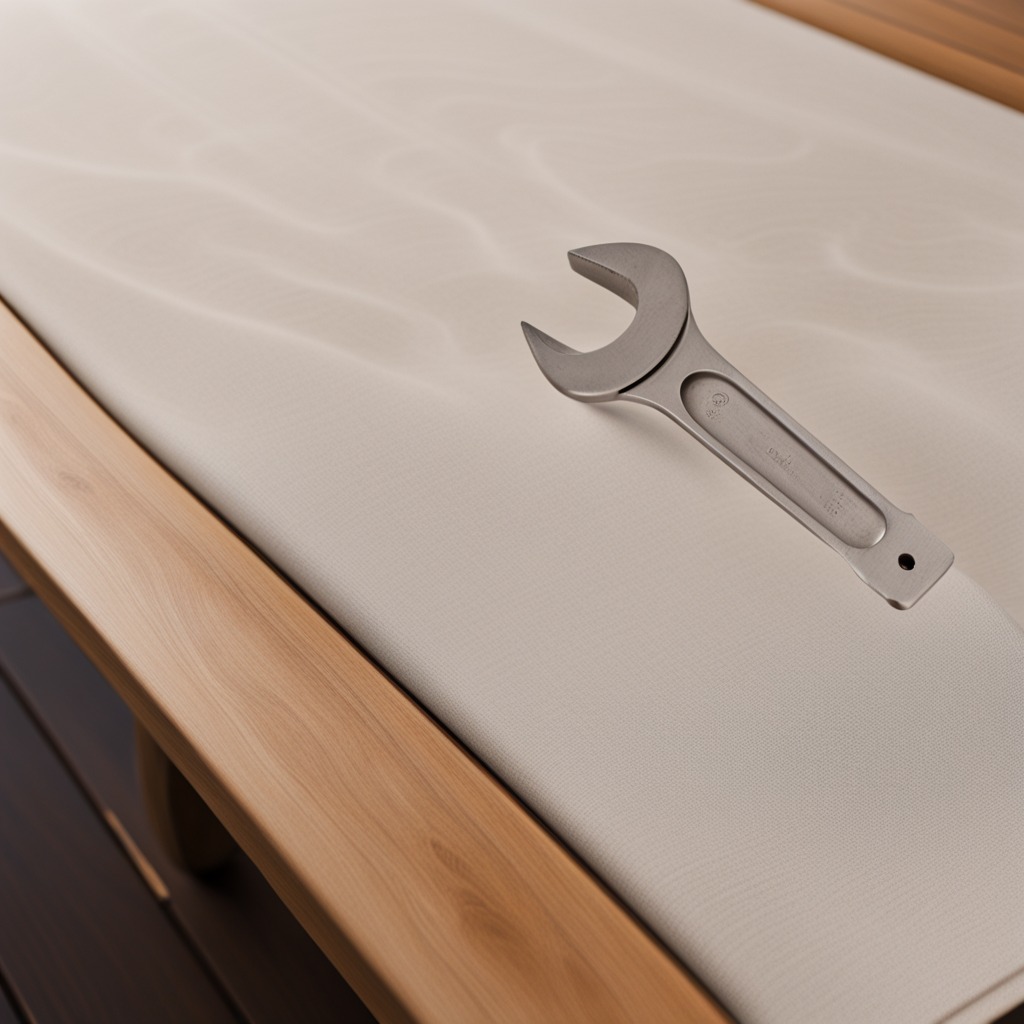
An wrench lies on a wooden table.